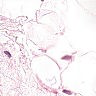
Metastatic tissue present: no